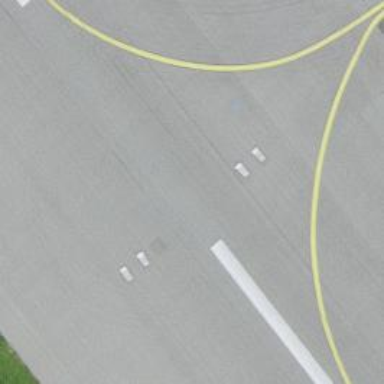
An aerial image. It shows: Paved airport runway.